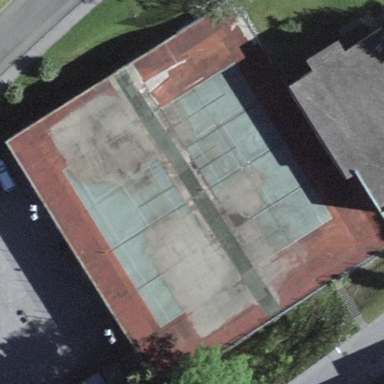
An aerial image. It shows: Tennis court in leisure pitch.